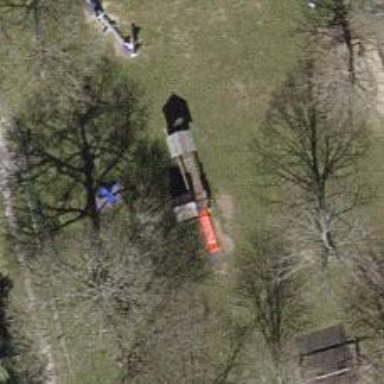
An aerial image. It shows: Playground area for leisure land.